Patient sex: M
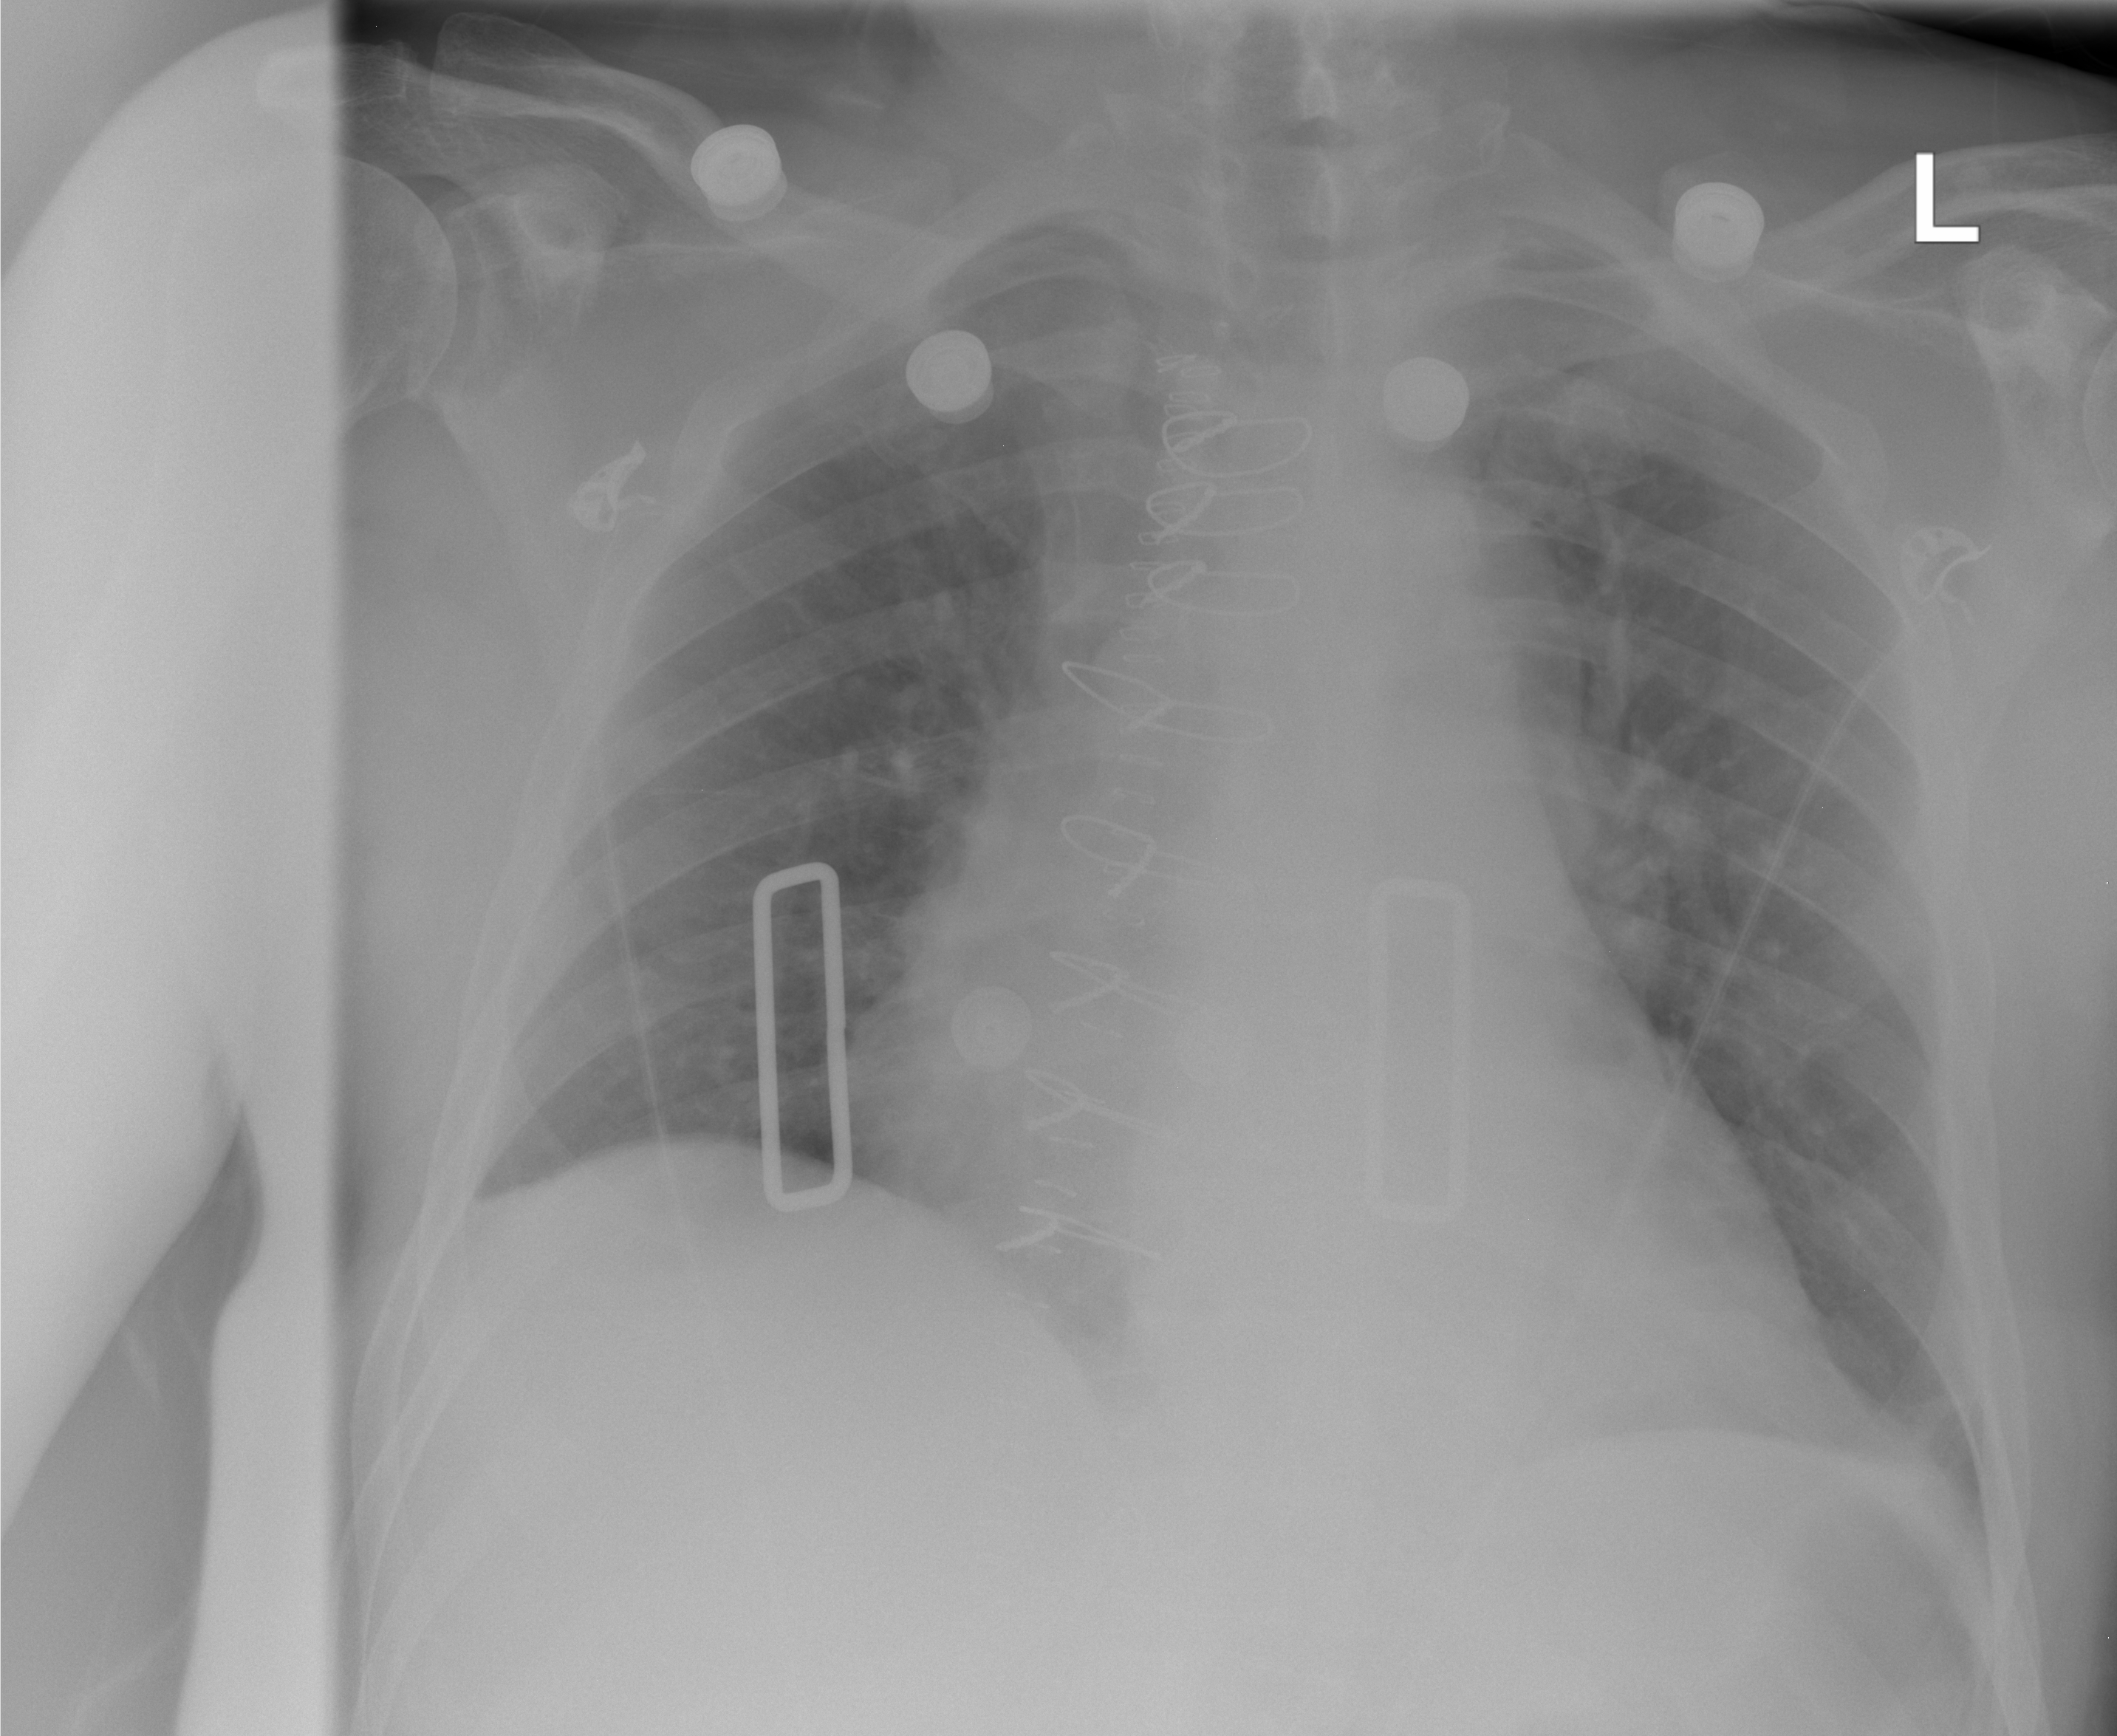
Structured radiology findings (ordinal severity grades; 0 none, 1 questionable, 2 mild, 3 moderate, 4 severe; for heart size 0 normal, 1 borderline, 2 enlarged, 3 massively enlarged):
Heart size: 0
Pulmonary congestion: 0
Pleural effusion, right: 0
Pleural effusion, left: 0
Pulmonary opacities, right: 0
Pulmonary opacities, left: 0
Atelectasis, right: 1
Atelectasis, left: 1